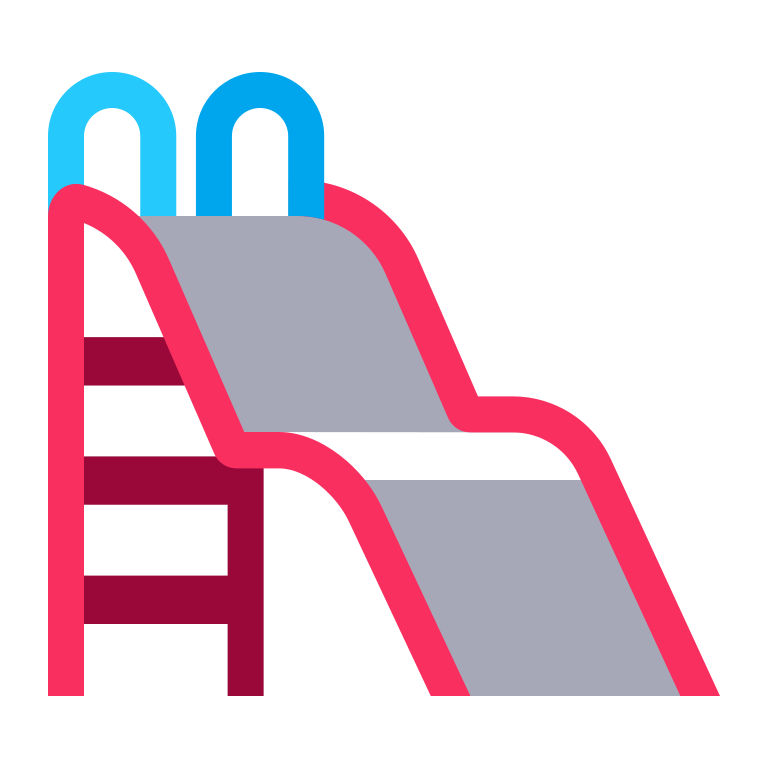
playground slide flat